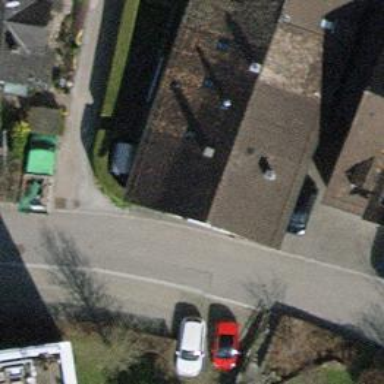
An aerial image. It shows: Terrace building.